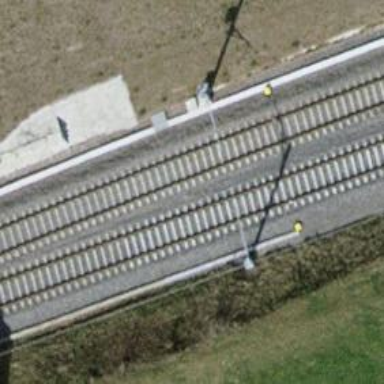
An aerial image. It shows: Railway crossover.